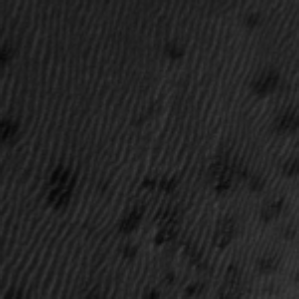
Label: frost